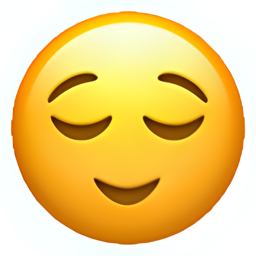
Name: relieved face
Emoji: 😌
Group: Smileys & Emotion
Sub-group: face-sleepy